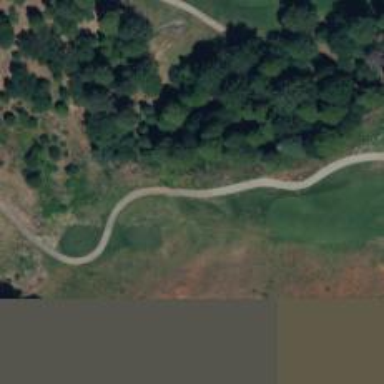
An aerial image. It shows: Path for golf carts.